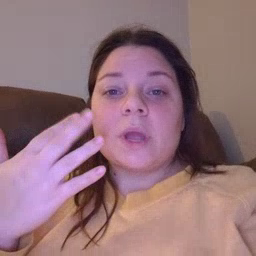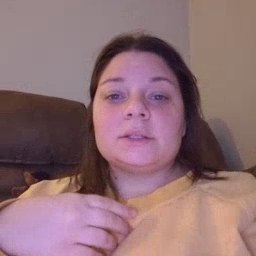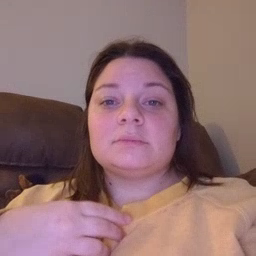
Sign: wait